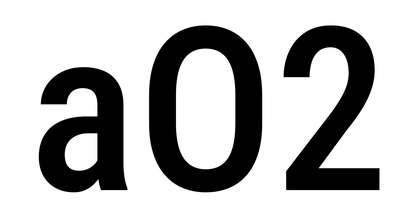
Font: Roboto_Condensed_Medium